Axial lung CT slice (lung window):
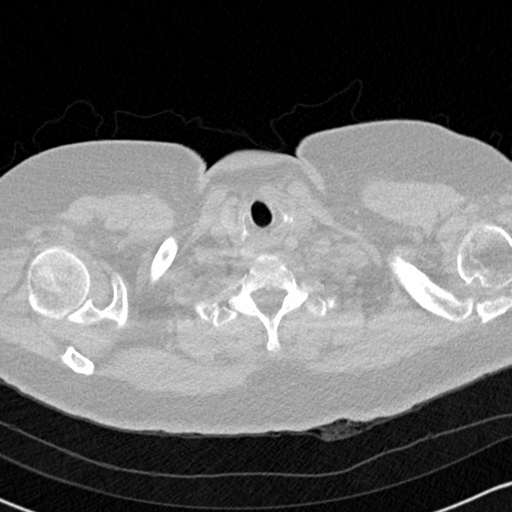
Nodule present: no